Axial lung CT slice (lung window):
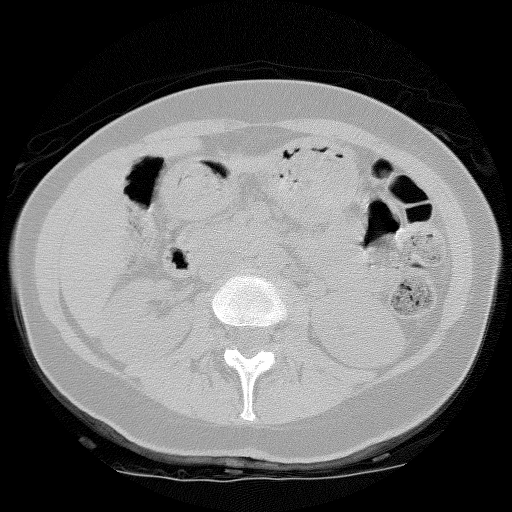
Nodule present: no